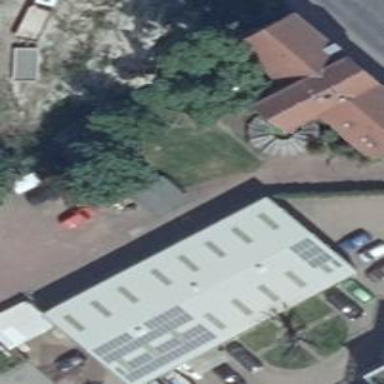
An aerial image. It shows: Warehouse building.